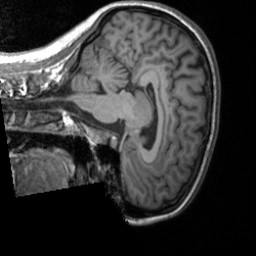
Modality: T1w
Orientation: sagittal
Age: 24
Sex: female
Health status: healthy
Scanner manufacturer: siemens
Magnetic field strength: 3 T
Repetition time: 1.9 s
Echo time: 0.00226 s